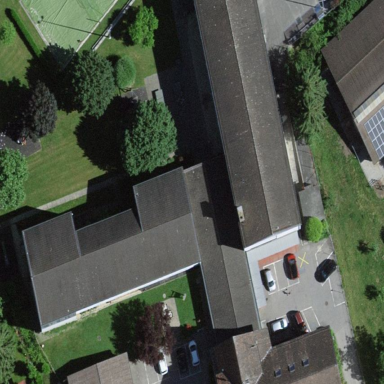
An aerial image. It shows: School building.